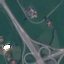
Label: Highway